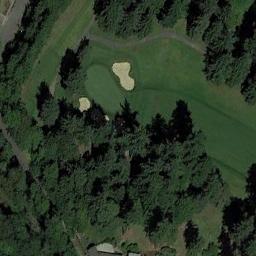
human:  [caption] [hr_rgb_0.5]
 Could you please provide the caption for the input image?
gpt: There are a few bunkers and a few paths on the large green lawn on the golf course and many trees .

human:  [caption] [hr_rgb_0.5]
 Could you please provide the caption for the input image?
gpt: Many trees are near the golf course .

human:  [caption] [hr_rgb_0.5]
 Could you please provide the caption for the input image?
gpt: There are two large bunkers and two paths .

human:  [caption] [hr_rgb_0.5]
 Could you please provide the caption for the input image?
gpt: The golf course has a putting green, Some fairways and two sandpits and some barrier trees are on both sides of the fairways .

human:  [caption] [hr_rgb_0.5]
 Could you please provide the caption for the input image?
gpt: There are two bunkers with many green trees around on the golf course .